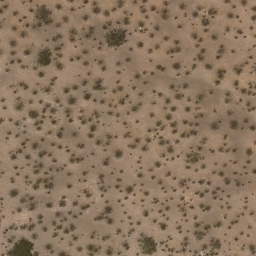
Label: chaparral